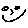
Label: smiley face